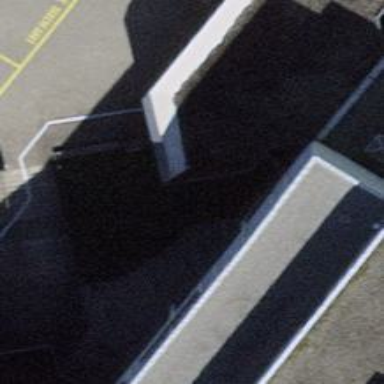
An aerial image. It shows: Bicycle parking facility.